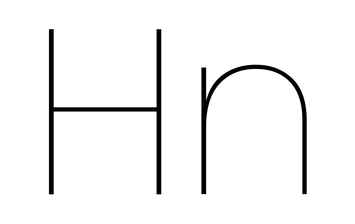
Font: Poppins-Thin